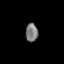
Tissue: lung
Cell type: Epithelial cells
Senescence score: 0.2354
Nuclear area (px): 219
Mean DAPI intensity: 124.242